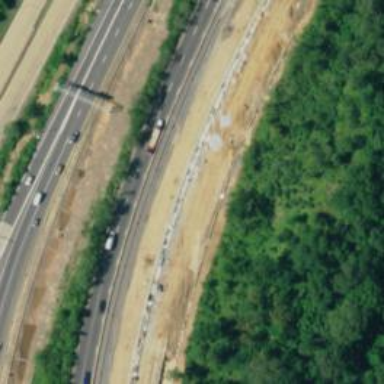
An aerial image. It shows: Motorway link.